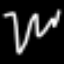
Label: squiggle